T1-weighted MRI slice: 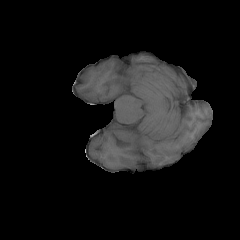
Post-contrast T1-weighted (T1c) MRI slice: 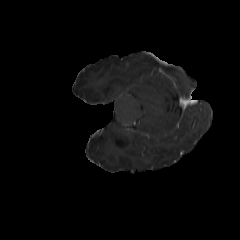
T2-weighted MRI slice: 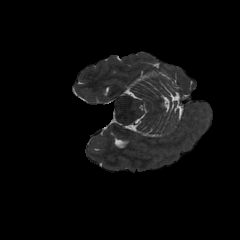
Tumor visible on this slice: no